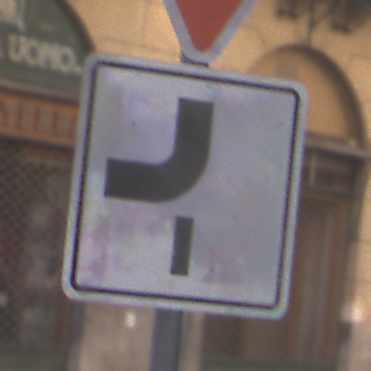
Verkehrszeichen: VerlaufVorfahrtsstrasse7
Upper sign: VorfahrtGewaehren
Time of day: SunriseSunset
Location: Outdoor (Urban)
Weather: PartlyCloudy
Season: NotSpecified
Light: Natural